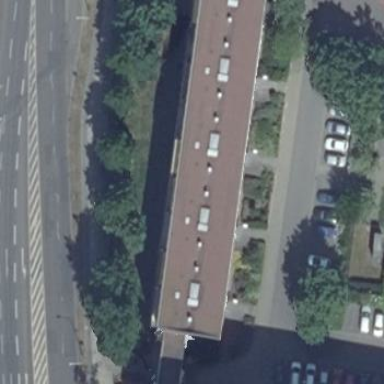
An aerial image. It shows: Residential building with flat roof. The building is white and has tar paper roof in Indian red color.